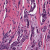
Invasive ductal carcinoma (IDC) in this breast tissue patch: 1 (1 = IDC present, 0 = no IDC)